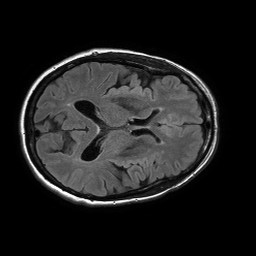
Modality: FLAIR
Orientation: axial
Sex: female
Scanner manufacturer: philips
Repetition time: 11 s
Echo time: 0.125 s